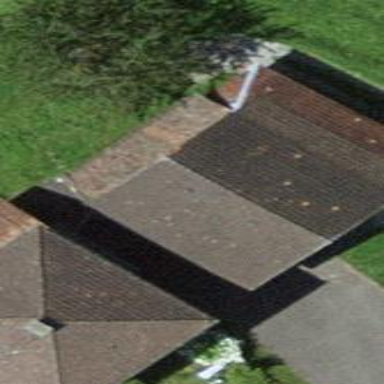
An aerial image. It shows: Rural barn.